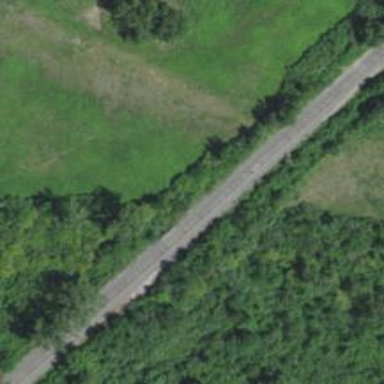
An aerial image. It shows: Culvert tunnel.